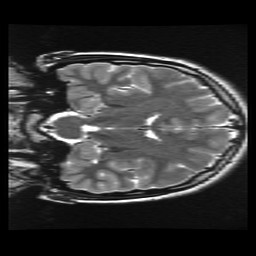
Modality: T2w
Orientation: coronal
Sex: female
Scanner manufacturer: ge
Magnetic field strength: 3 T
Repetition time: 5 s
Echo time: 0.1015 s